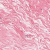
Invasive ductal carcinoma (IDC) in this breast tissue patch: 0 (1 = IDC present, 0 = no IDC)